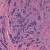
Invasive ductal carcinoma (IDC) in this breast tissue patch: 1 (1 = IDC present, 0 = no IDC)